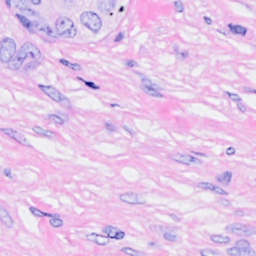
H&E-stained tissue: Breast